Question: I have a file which contains a data frame. Here is the <URL> to the file
'''
tmp <- read.csv("tmp.csv")
m <- qplot(UW_rank, number_correction, data = tmp,
alpha = I(1/3),
geom = c("point"),
xlab = "Underwriter rank",
ylab = "Number of SEC letters",
main = "Number of SEC Letters and UW Rank",
)
m <- m + stat_summary(aes(colour = "mean"), fun.y = mean,
geom = "line",
color = "red",
size = 1.1)
'''
As a result I have the following picture

I was to add a legend to this graph which will explain that red line is the mean. How can I do that. I have tried and but was not able to figure out how to make it work.
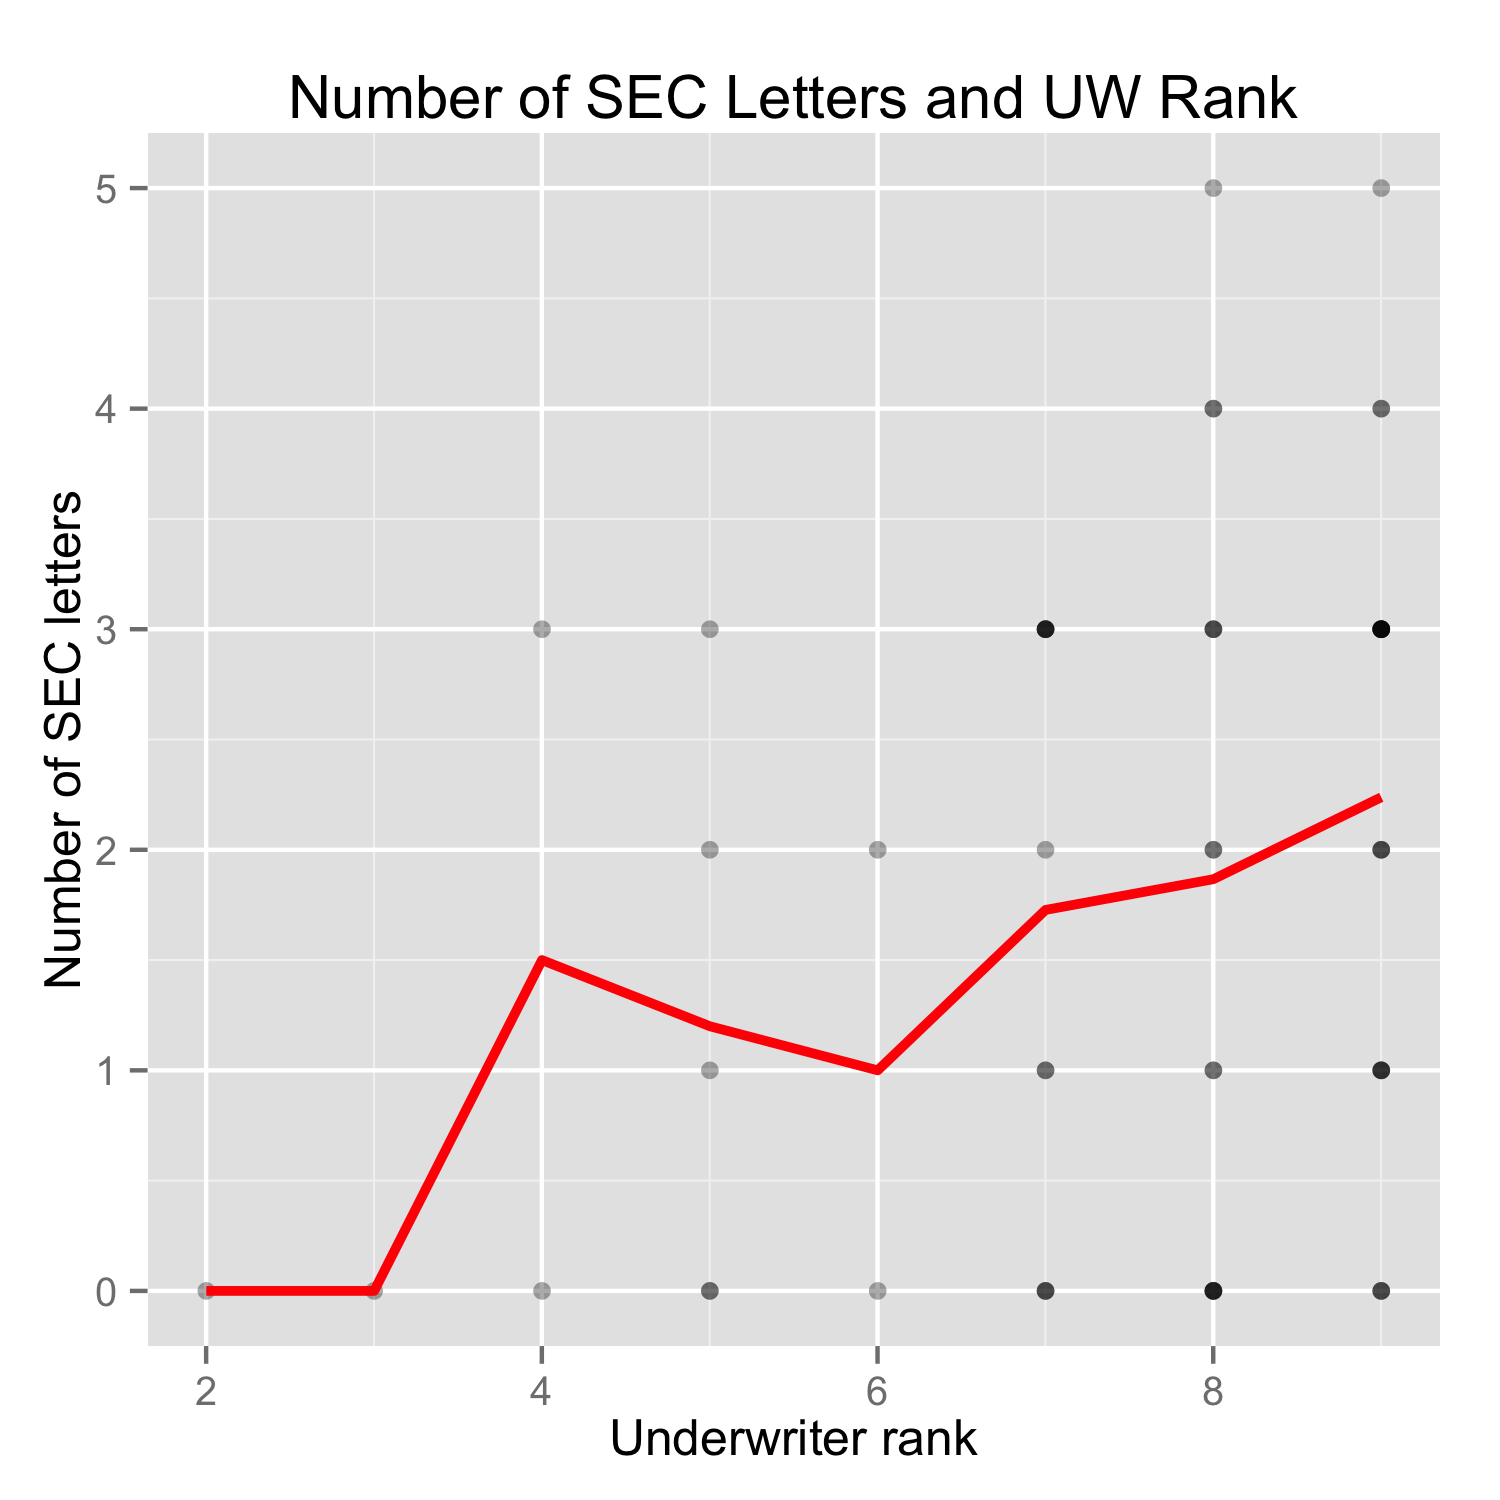
Answer: @joran's approach of pre-summarizing the data will work fine (and if you have a large data set, it will be faster than 'stat_summary'), but you can also do it directly by mapping a color aesthetic to "mean" in 'stat_summary' and then adding some additional code to get the colors and labels you want. I've used the built-in 'mtcars' data set as an example:
'''
p1 = ggplot(mtcars, aes(cyl,mpg)) +
geom_point()
p1 +
stat_summary(fun.y=mean, geom="line", aes(cyl, mpg, colour="mean")) +
scale_colour_manual(values=c("mean"="blue")) + # Set line color to blue
labs(colour="") # Get rid of the redundant legend title
'''